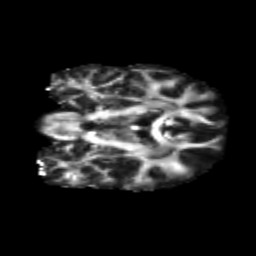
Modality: FA
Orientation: coronal
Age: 34
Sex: female
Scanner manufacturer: siemens
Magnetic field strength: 3 T
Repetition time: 1.8 s
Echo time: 0.07 s